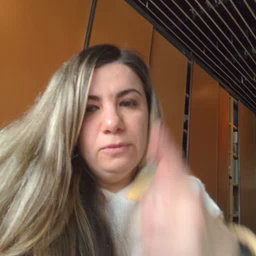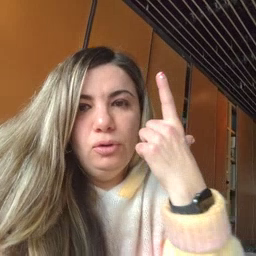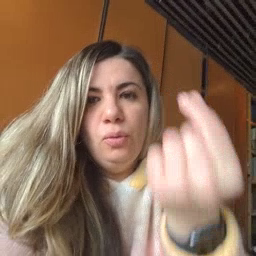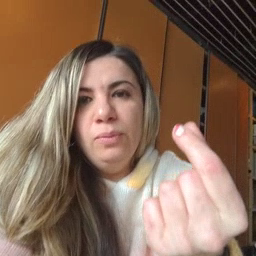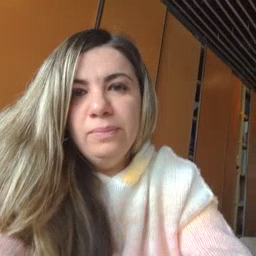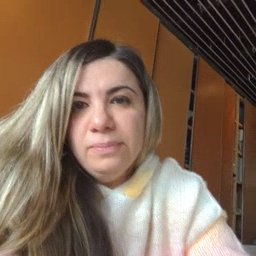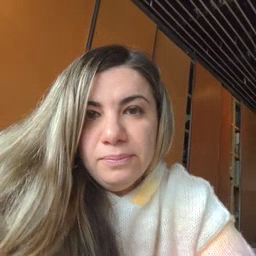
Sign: go